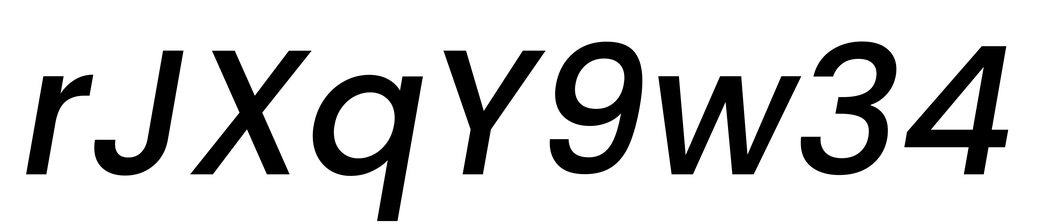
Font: Poppins-MediumItalic